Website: ulta-beauty
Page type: account-selection
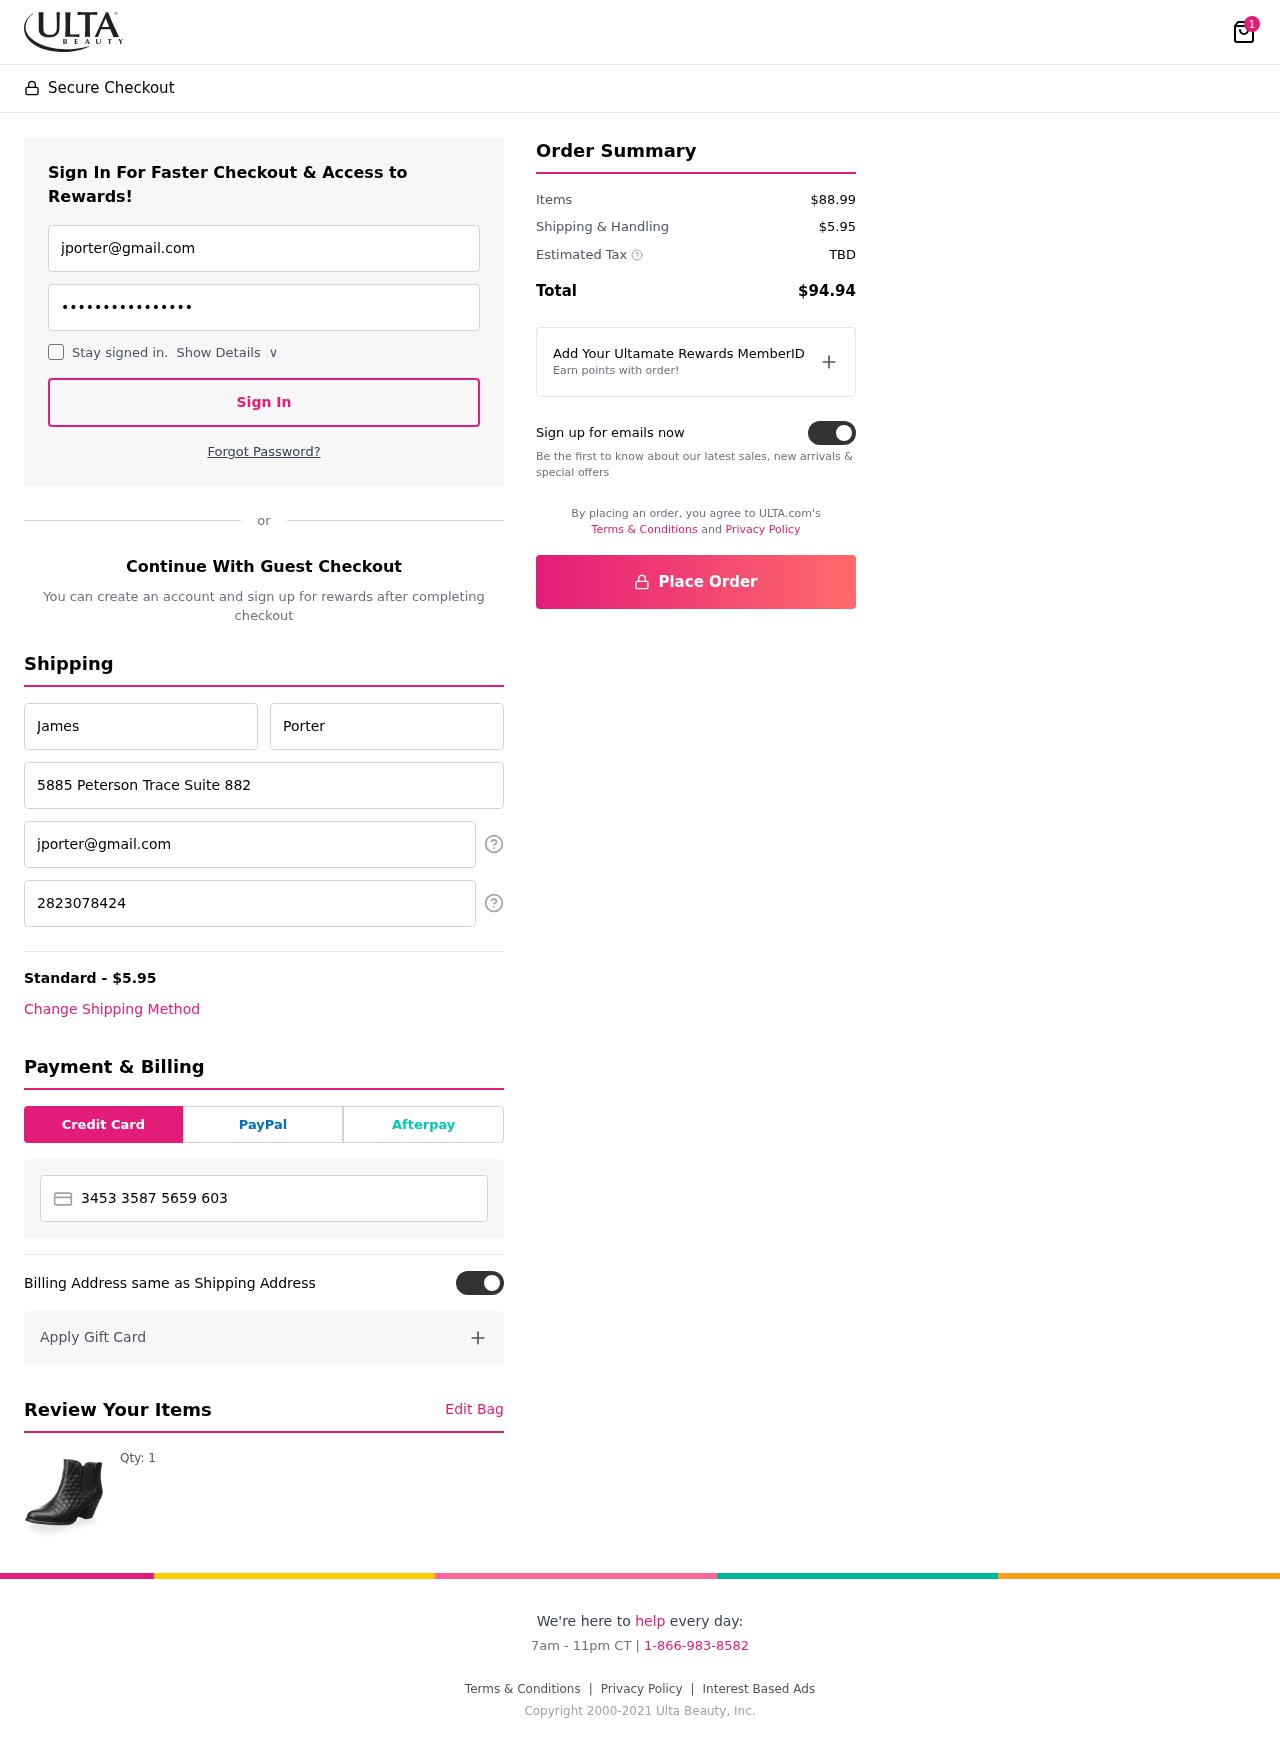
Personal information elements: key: PII_CARD_NUMBER
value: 3453 3587 5659 603
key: PII_EMAIL
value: jporter@gmail.com
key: PII_EMAIL2
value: jporter@gmail.com
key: PII_FIRSTNAME
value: James
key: PII_LASTNAME
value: Porter
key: PII_PHONE
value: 2823078424
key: PII_STREET
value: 5885 Peterson Trace Suite 882
Product elements: key: PRODUCT1_QUANTITY
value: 1
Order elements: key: ORDER_NUM_ITEMS
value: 1
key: ORDER_SHIPPING_COST
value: $5.95
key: ORDER_SUBTOTAL
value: $88.99
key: ORDER_TAX
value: TBD
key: ORDER_TOTAL
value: $94.94